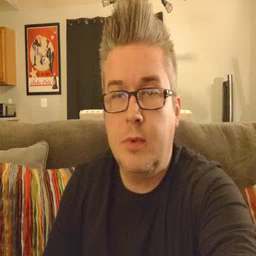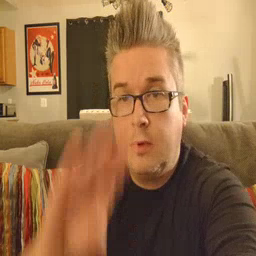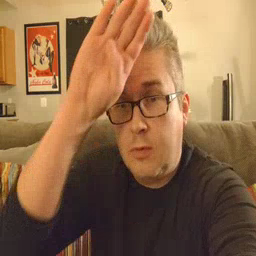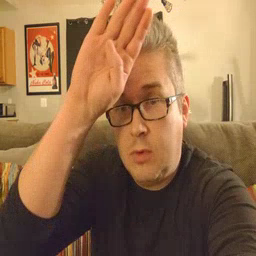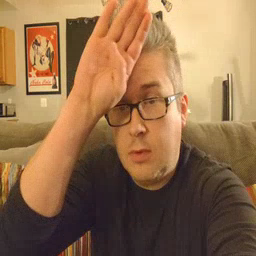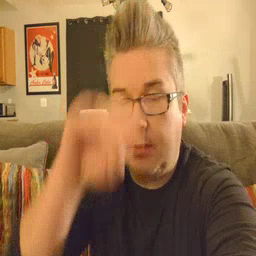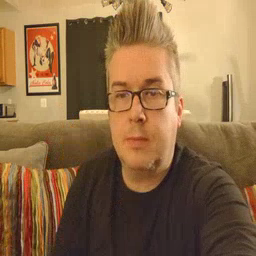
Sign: fireman